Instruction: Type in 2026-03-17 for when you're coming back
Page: home
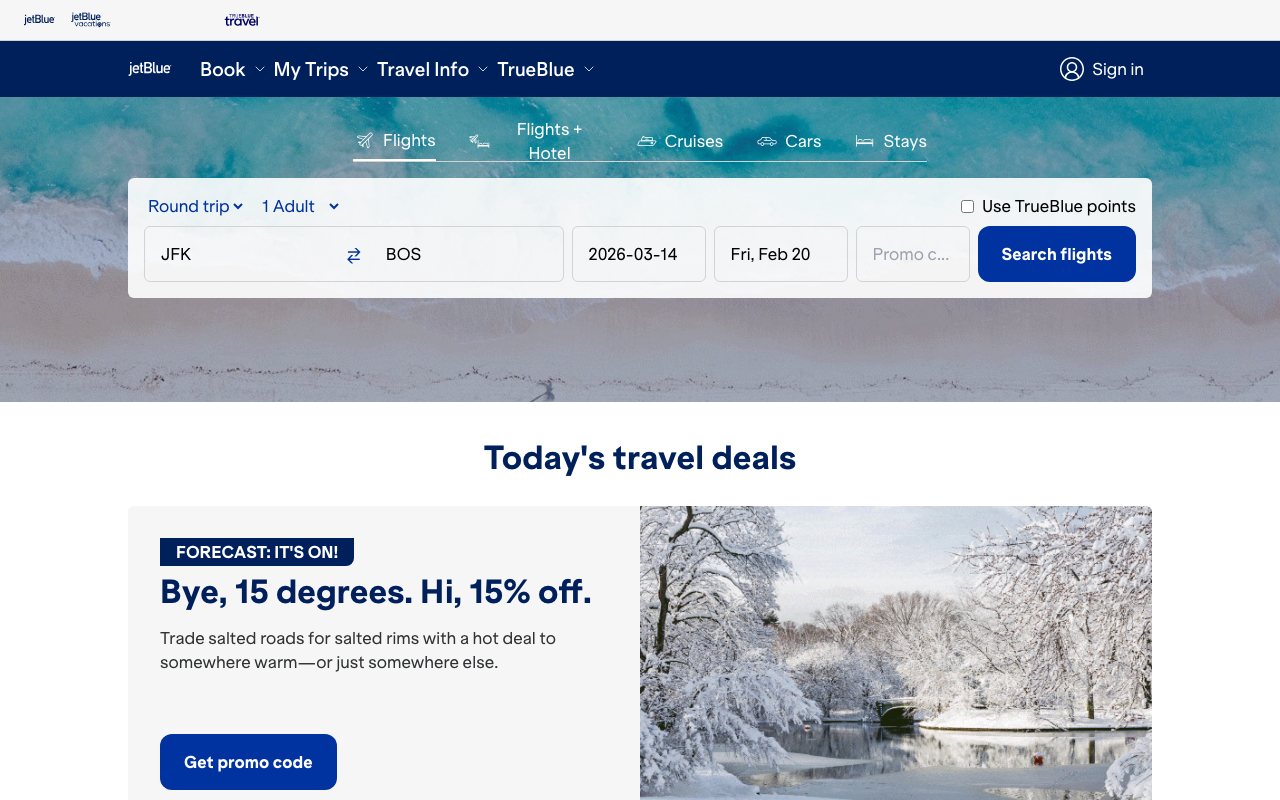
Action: type